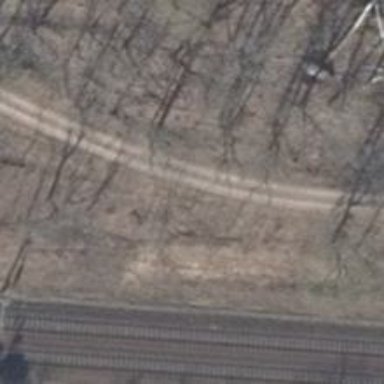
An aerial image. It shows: Track with grade 3 surface.